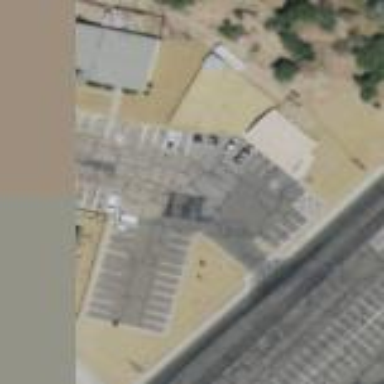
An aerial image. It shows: Parking area.